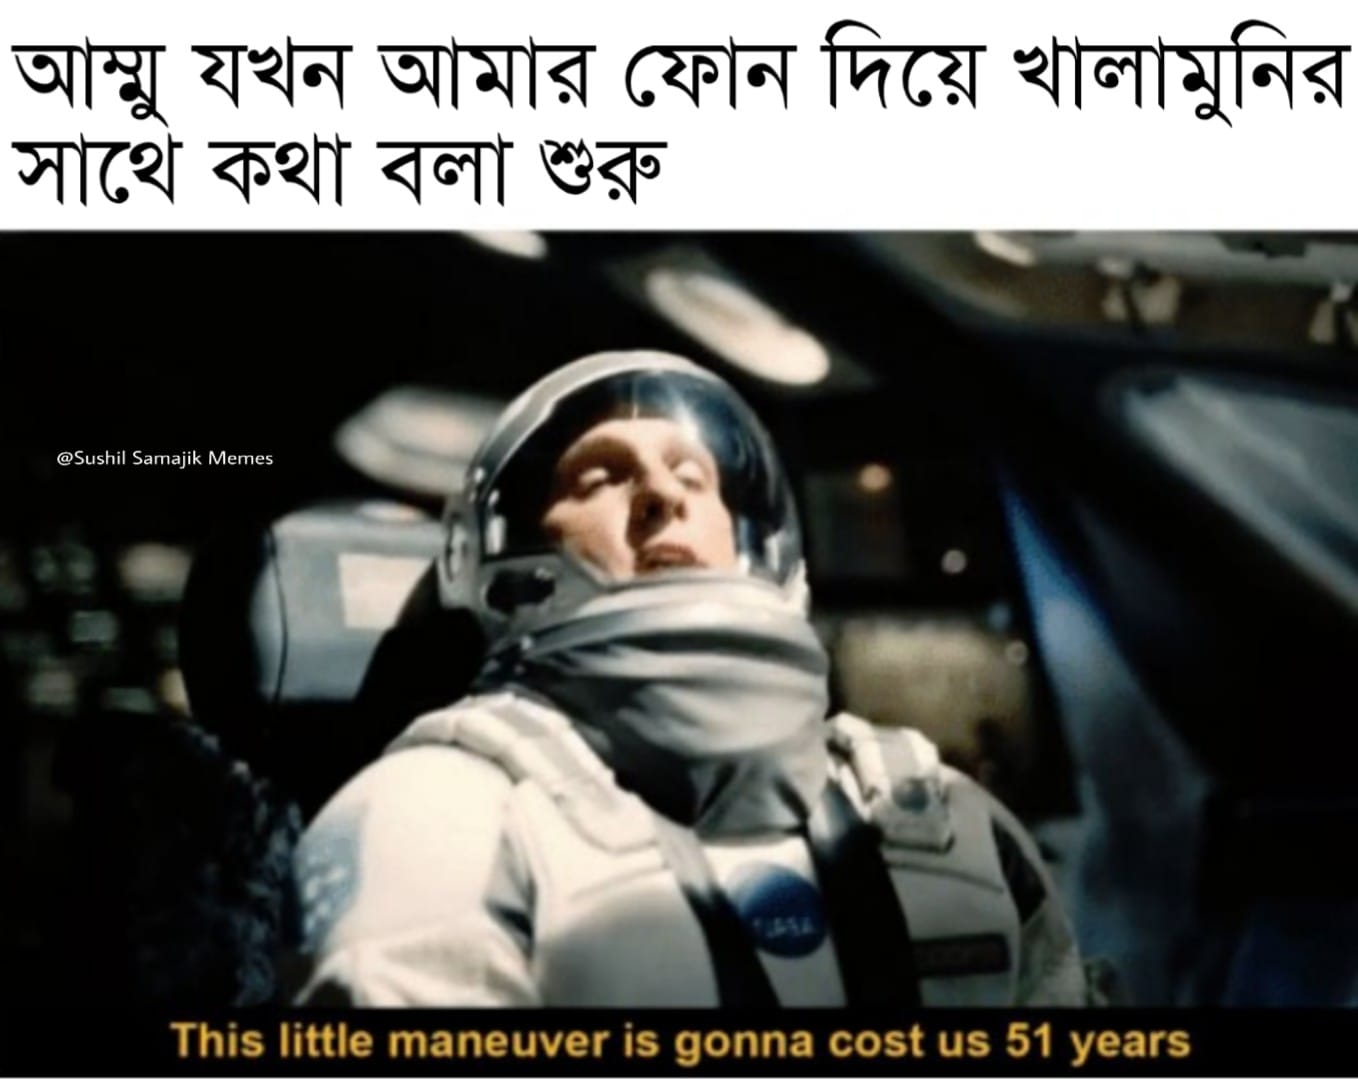
Caption: আম্মু যখন আমার ফোন দিয়ে খালামুনির সাথে কথা বলা শুরু    This little maneuver is gonna cost us 51 years
Label: non-hate